Question: Dear community i'm trying to find how this type of coloring is called and how can i achieve it (see attached image- polygon navigation bar).I probably need CSS or Javascript but i don't know how to search for it. Can somebody help me ?

Thank You in advance
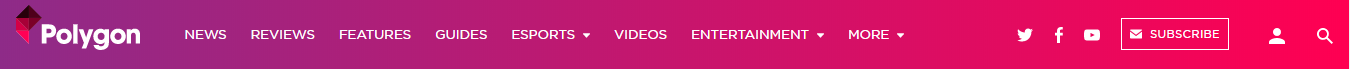
Answer: Check the following code, maybe you need to use 'background-blend-mode' property.
'''
.nav{
height: 50px;
width: 100%;
background-image: linear-gradient(to right, #0000FF, #FF0000);
background-image: -o-linear-gradient(right, #0000FF, #FF0000);
background-image: -moz-linear-gradient(right, #0000FF, #FF0000);
background-image: -webkit-linear-gradient(left, #0000FF, #FF0000);
background-blend-mode: multiply;
}
.nav ul li{
list-style-type: none;
float: left;
padding: 15px 20px;
color: #FFFFFF;
font-family: 'Arial';
}
'''
'''
<div class="nav">
<ul>
<li>Menu 1</li>
<li>Menu 2</li>
<li>Menu 3</li>
<li>Menu 4</li>
<li>Menu 5</li>
</ul>
</div
'''